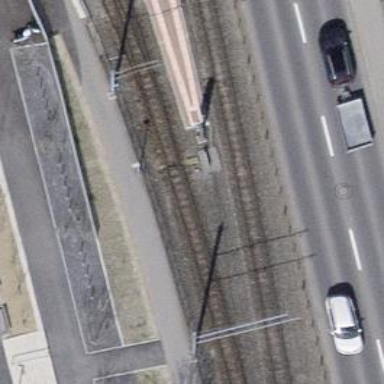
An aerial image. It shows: Narrow-gauge railway track with one electrified contact line. The railway is designated as W4_U.